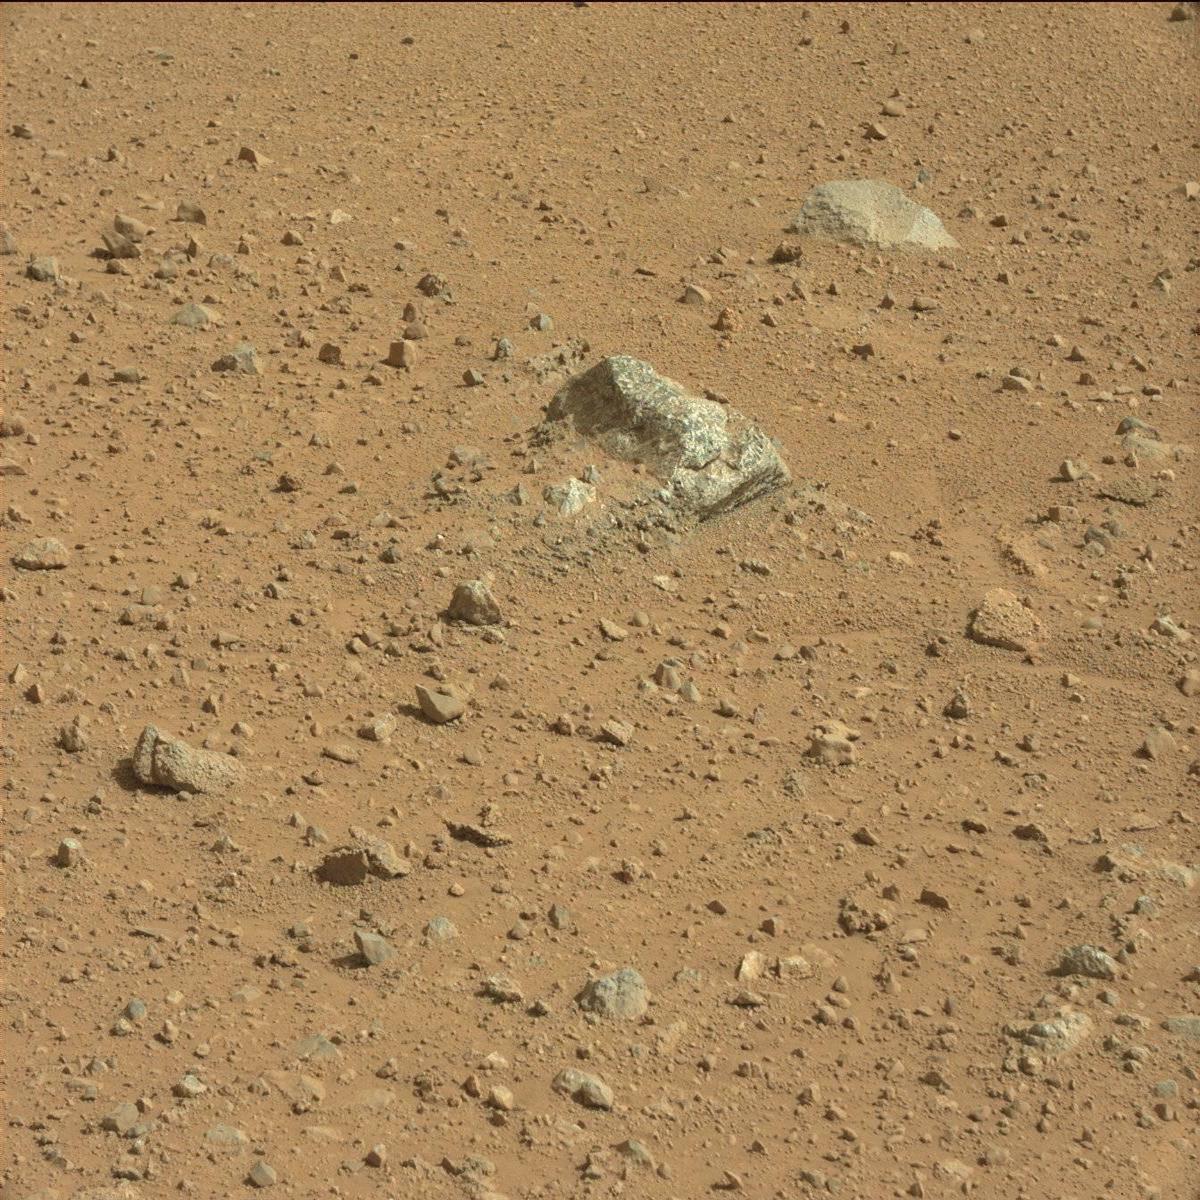
Terrain classes present: Bedrock, Rock, Sand / Soil